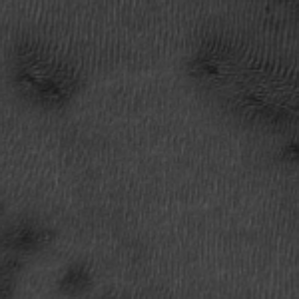
Label: frost